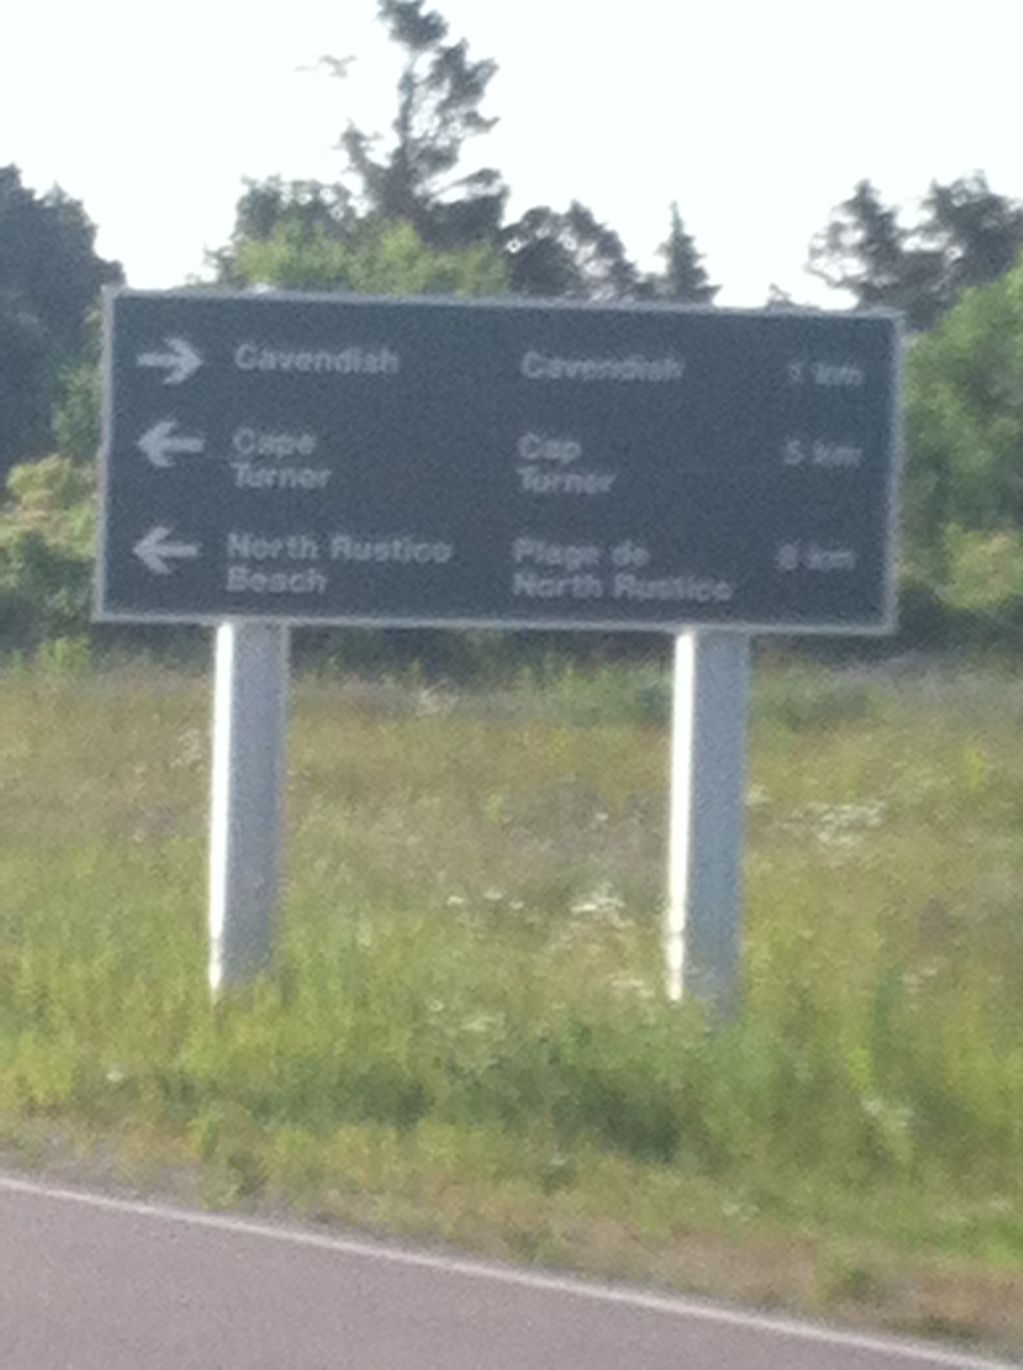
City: charlottetown